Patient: sex F, age 55
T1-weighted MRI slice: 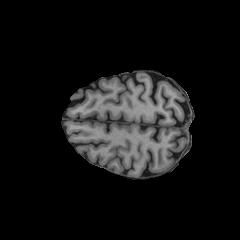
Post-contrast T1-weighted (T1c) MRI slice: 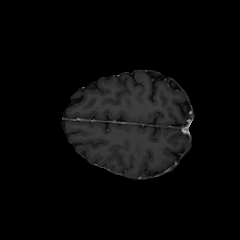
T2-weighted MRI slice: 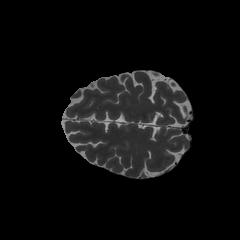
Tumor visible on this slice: no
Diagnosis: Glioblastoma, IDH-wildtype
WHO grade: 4